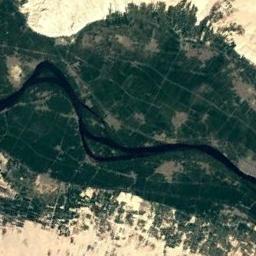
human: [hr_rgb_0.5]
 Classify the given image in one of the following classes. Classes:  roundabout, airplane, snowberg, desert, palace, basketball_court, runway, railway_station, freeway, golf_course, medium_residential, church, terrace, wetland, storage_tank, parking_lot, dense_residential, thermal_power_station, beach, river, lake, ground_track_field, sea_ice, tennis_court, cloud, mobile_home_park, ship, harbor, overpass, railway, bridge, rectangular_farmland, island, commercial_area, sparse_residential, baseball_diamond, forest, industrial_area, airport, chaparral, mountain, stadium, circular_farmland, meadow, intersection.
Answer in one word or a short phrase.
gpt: river